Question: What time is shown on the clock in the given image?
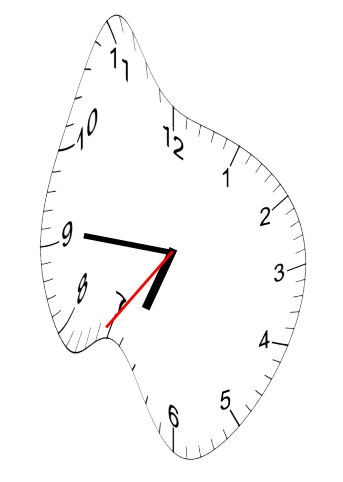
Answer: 06:45:36